Question: I'm tinkering with geom_point trying to plot the following code. I have converted cars$vs to a factor with discrete levels so that I can visualize both levels of that variable in different colors by assigning it to "fill" in the ggplot aes settings.
'''
cars <- mtcars
cars$vs <- as.factor(cars$vs)
ggplot(cars,aes(x = mpg, y = disp, fill = vs)) +
geom_point(size = 4) +
scale_fill_discrete(name = "Test")
'''

As you can see, the graph does not differentiate between both "fill" conditions via color. However, it preserves the legend label I have specified in scale_fill_discrete.
Alternatively, I can plot the following (same code, but instead of "fill", use "color")
'''
cars <- mtcars
cars$vs <- as.factor(cars$vs)
ggplot(cars,aes(x = mpg, y = disp, color = vs)) +
geom_point(size = 4) +
scale_fill_discrete(name = "Test")
'''
<URL>
As you can see, using "color" instead of "fill" differentiates between the levels of the factor via color, but seems to override any changes I make to the legend title using scale_fill_discrete.
Am I using "fill" incorrectly? How can I plot different levels of a factor in different colors using this method have control over the plot legend vis scale_fill_discrete?
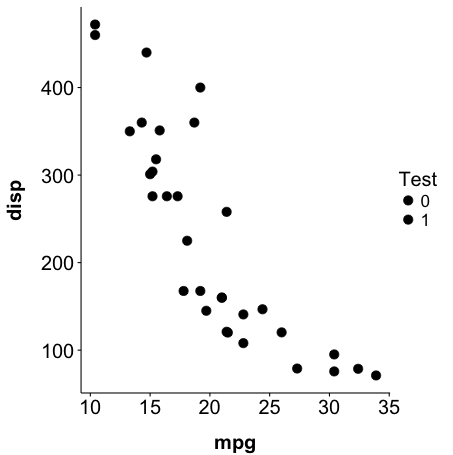
Answer: Since you are using 'color' as mapping, you can use 'scale_color_*' to change the corresponding attributes instead of 'scale_fill_*':
'''
ggplot(cars,aes(x = mpg, y = disp, color = vs)) +
geom_point(size = 4) +
scale_color_discrete(name = "Test")
'''
<URL>